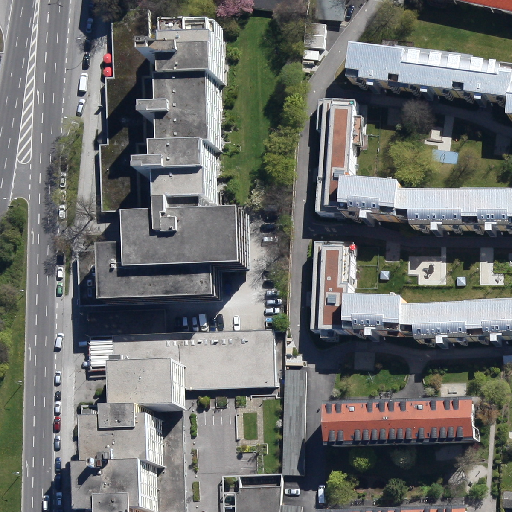
Referring expression: vehicle in the parking area